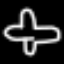
Label: airplane